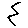
Label: zigzag